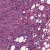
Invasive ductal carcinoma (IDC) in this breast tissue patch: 0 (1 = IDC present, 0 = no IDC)